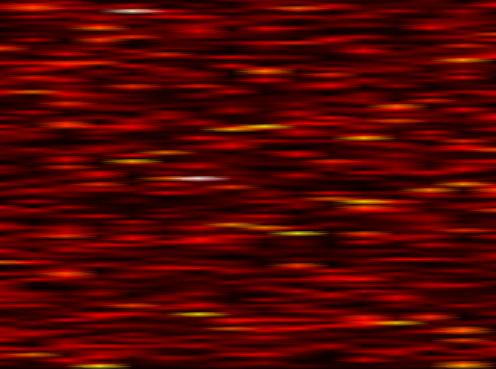
Label: FOFDM